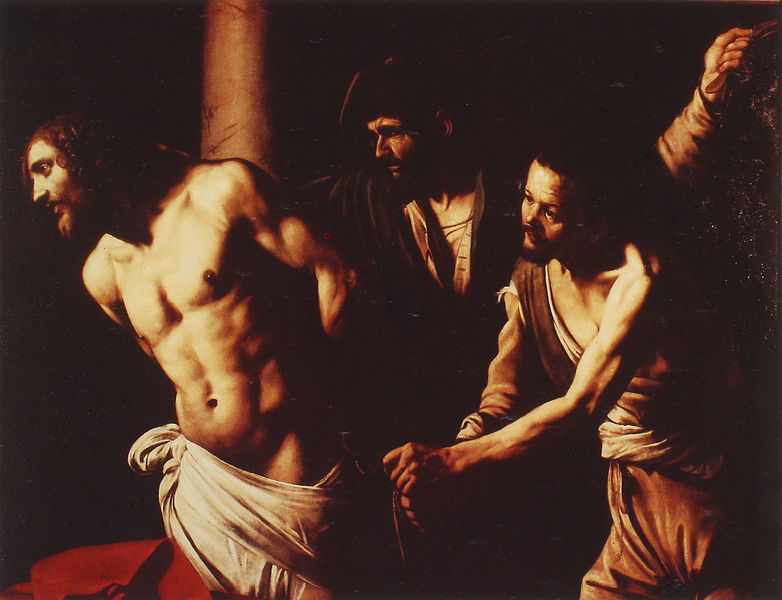
Titel: Gegeißelter Christus
Künstler: Michelangelo Merisi da Caravaggio
Institution: Rouen, Musée des Beaux-Arts
Schlagwörter: dunkel, gemälde, hand, mann, nackt, nackter, schatten, weiß, braun, brust, hut, licht, männer, säule, rot, tuch, beige, bart, arm, strick, locken, nabel, bauch, brustwarzen, lende, lendentuch, gefangen, peitsche, christus, jesus, märtyrer, chiaroscuro, gefangener, fessel, sebastian, caravaggio, geissel, scherge